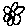
Label: flower